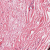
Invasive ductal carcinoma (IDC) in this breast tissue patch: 0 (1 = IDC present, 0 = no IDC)